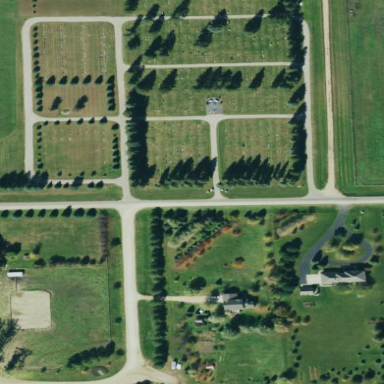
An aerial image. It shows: Cemetery.